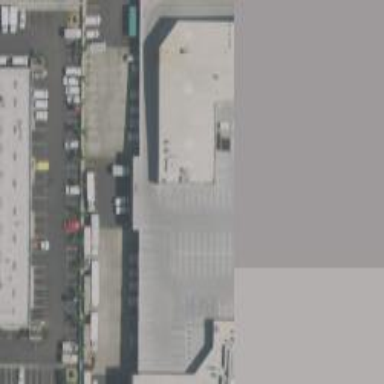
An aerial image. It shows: Warehouse.